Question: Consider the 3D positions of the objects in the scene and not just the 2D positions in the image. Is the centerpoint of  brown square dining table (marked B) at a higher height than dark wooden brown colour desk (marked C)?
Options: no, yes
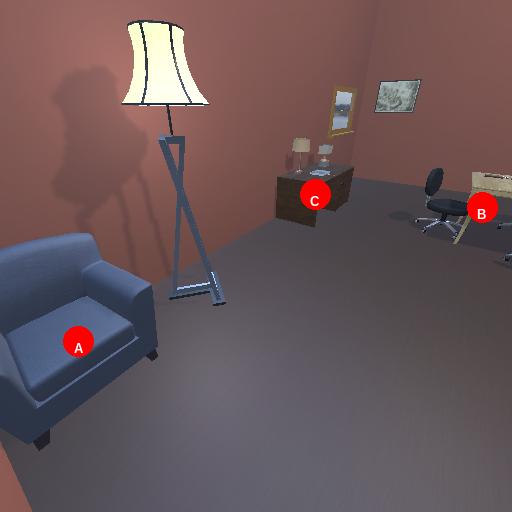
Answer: no